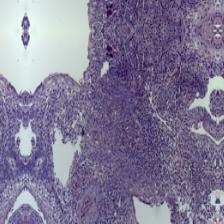
Diagnosis: OSCC